Field crop: maize
Growth stage: 2
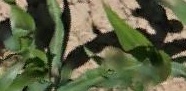
Species: maize